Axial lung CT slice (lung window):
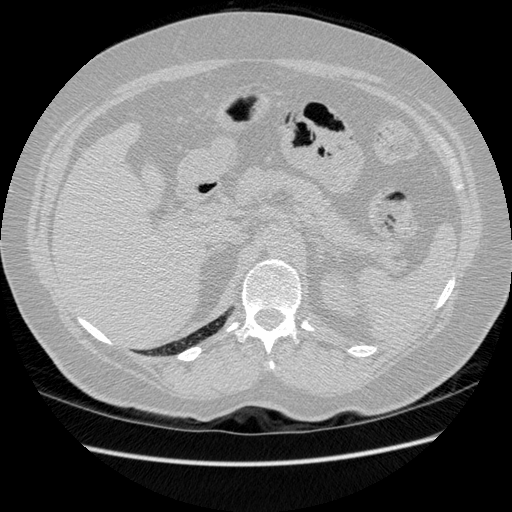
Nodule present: no